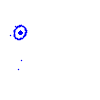
Particle: kaon